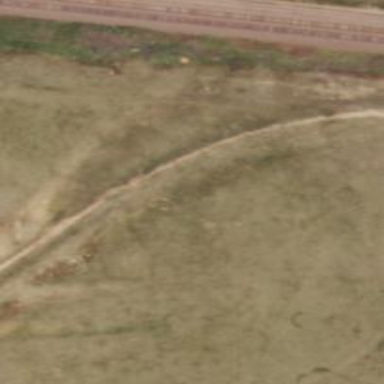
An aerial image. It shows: Track road.